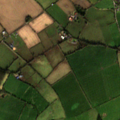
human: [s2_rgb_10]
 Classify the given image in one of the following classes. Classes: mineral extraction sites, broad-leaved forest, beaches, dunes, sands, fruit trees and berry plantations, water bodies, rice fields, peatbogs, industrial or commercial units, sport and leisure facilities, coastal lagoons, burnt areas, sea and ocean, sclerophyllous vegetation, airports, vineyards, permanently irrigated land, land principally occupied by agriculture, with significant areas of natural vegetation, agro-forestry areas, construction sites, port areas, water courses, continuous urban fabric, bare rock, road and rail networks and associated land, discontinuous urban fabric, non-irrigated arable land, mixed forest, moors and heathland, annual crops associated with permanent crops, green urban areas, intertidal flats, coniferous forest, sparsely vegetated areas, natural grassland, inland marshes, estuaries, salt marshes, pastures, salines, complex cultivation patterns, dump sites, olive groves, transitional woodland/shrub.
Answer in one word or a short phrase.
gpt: non-irrigated arable land, pastures